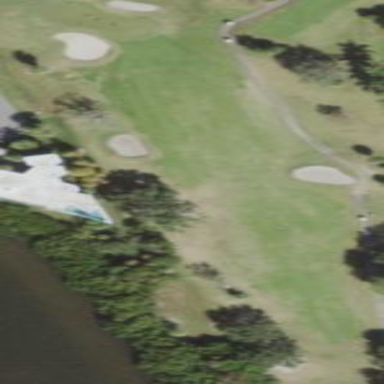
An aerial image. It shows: Well-maintained grassy area serving as golf fairway for the sport of golf.